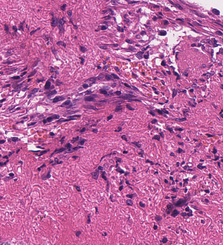
Tumor epithelial tissue: no
Tumor-associated stroma tissue: yes
Normal tissue: no